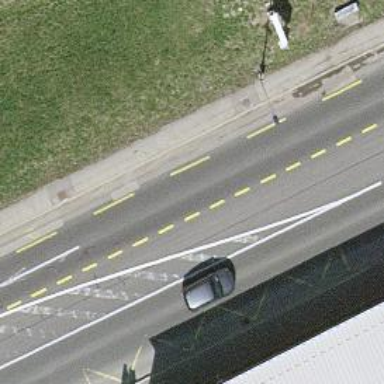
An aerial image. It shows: Bus stop with designated stop position for public transport.